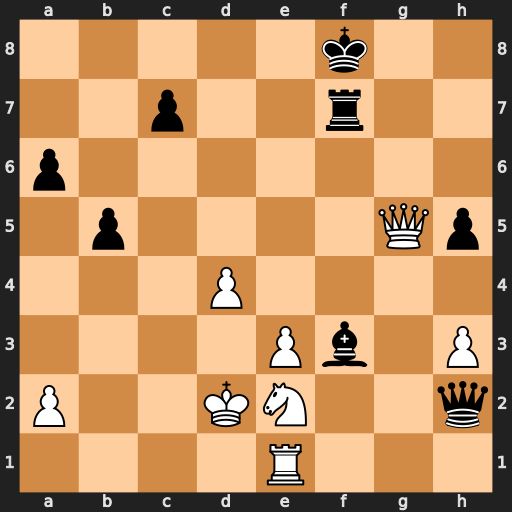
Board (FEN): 5k2/2p2r2/p7/1p4Qp/3P4/4Pb1P/P2KN2q/4R3
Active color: w
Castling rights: -
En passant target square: -
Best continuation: Qd8+ Kg7 Rg1+ Qxg1 Nxg1